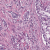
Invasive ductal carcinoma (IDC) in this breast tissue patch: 1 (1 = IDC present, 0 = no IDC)